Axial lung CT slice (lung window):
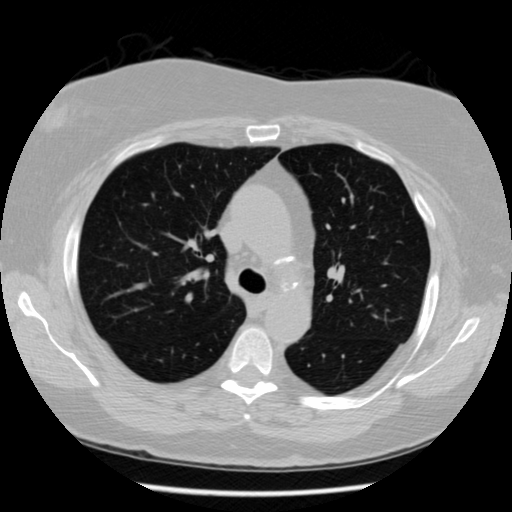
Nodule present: no